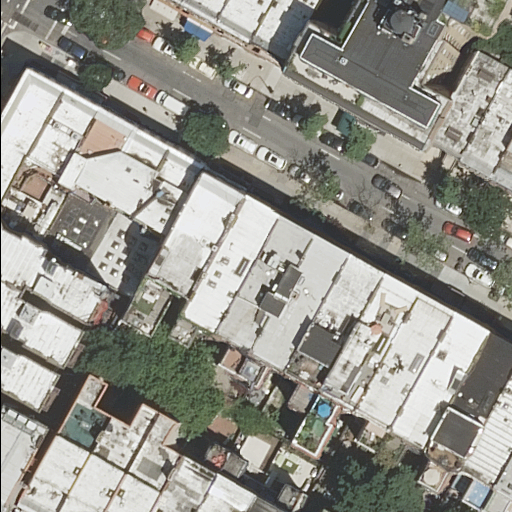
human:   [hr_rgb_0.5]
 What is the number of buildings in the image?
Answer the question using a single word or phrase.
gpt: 30

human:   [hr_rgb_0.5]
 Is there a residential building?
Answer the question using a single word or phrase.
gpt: yes

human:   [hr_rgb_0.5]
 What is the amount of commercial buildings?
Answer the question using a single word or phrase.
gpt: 0

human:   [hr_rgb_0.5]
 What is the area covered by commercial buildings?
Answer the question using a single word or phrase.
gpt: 0m2

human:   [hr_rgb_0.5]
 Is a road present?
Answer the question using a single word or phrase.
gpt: yes

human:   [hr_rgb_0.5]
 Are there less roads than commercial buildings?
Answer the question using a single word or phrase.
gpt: no

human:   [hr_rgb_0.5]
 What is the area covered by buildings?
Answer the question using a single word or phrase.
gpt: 6125m2

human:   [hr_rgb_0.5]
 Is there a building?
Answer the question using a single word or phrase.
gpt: yes

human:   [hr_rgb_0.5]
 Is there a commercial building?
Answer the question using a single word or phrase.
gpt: no

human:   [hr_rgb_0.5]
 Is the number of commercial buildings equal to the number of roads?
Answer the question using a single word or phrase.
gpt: no

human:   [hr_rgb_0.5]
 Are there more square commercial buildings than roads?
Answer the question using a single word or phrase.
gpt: no

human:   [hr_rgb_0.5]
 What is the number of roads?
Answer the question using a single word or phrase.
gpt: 2

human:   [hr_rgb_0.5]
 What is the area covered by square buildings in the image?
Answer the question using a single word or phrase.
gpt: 0m2

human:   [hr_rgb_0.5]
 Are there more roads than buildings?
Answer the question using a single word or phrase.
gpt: no

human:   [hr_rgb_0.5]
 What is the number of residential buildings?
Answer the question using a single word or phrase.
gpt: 30

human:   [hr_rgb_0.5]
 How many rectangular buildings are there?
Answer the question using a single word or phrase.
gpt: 15

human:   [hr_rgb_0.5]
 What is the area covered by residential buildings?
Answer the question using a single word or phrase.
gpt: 6125m2

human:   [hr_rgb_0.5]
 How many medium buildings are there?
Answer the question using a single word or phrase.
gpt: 22

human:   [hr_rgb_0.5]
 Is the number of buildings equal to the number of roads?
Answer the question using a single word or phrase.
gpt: no

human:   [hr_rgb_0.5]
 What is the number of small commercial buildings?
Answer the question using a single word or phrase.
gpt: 0

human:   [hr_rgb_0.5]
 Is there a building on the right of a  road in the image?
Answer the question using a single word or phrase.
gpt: yes

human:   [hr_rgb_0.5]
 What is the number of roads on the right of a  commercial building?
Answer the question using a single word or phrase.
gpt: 0

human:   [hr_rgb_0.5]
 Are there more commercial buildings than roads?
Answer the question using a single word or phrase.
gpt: no

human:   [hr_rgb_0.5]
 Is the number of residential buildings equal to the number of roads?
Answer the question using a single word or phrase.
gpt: no

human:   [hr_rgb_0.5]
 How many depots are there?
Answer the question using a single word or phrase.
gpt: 0

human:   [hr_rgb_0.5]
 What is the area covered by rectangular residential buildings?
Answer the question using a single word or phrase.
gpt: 1865m2

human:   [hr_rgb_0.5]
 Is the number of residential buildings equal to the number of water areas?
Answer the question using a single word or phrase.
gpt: no

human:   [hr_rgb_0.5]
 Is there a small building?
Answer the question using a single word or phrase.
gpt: yes

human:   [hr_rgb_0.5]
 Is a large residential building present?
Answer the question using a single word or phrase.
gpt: yes

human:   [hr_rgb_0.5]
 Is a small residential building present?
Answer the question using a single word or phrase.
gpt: yes

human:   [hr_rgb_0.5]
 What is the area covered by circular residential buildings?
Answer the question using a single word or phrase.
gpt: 0m2

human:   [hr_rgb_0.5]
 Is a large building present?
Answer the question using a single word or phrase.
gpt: yes

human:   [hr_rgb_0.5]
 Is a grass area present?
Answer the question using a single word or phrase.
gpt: no

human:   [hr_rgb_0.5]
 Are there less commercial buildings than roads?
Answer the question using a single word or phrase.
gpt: yes

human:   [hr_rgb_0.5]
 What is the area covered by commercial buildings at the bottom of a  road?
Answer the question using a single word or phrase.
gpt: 0m2

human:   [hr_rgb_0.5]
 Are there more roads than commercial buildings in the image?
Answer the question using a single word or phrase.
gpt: yes

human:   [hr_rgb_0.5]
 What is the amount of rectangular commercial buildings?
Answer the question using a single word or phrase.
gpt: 0

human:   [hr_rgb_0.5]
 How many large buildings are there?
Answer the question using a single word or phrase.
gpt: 1

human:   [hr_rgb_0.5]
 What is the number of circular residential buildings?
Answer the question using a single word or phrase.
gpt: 0

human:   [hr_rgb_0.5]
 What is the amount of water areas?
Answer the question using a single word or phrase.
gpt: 0

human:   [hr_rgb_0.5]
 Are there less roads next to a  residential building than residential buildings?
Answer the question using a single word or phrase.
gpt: yes

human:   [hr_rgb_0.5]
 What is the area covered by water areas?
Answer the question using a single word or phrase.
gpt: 0m2

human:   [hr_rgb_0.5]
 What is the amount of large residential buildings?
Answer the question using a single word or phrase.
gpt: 1

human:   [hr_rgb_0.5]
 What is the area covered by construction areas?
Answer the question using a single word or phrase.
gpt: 0m2

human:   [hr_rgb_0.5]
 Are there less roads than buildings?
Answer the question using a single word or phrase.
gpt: yes

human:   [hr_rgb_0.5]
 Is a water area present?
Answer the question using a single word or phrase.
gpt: no

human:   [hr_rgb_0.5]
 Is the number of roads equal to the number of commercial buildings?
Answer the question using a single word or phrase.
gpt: no

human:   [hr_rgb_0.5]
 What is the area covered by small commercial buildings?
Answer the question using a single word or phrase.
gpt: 0m2

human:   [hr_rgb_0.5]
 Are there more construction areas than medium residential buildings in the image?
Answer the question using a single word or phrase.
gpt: no

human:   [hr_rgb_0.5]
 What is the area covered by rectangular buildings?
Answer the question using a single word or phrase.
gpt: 1865m2

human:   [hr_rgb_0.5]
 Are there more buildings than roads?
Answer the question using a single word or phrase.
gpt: yes

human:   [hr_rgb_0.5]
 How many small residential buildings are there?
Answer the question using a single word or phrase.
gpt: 7

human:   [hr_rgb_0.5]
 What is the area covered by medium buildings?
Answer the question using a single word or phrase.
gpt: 4676m2

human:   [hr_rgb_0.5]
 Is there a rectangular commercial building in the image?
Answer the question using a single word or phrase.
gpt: no

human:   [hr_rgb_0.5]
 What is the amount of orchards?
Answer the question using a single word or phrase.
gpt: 0

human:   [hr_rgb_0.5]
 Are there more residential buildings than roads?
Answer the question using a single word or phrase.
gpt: yes

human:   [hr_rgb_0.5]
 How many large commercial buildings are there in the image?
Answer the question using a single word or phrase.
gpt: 0

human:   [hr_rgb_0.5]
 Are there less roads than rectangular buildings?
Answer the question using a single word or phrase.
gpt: yes

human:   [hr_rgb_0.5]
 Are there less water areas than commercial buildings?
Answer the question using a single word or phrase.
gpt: no

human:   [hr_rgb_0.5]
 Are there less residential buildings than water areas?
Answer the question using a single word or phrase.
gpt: no

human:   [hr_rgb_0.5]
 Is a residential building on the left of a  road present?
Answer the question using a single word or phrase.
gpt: yes

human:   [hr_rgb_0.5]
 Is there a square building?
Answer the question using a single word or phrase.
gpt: no

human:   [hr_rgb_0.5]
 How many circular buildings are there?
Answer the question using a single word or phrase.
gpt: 0

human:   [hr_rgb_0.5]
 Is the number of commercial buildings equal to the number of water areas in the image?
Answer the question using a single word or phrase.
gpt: yes